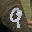
Label: 9